Question: I am trying to make java app using htmlunit to get info from <URL> site.
So the thing is I have to fill the textbox with my url and click on anchor to submit form.
The first part works great (finding form and filling form textbox with my data), but I can't find the anchor using getByXPath() method, the anchor does not have name or value.

Here is my code:
'''
public class JobolizerCrawler {
private final String jobolizerUrl = "http://www.jobolizer.com";
WebClient webClient = new WebClient(BrowserVersion.FIREFOX_24);
public JobolizerCrawler () {
webClient.getOptions().setJavaScriptEnabled(true);
webClient.getOptions().setCssEnabled(false);
}
public void fillTextBoxWithUrl(String vacancyURL) throws IOException {
final HtmlPage page = webClient.getPage(jobolizerUrl);
System.out.println(page.asText());
final HtmlForm form = page.getFirstByXPath("//form[@action='/phpProxy/getJOBolizerResponse_en.php']");
final HtmlTextInput input = form.getInputByName("url");
input.setText(vacancyURL);
HtmlButton button = (HtmlButton) page.getByXPath("/form[@action='/phpProxy/getJOBolizerResponse_en.php']/a[@id=lightboxlink]").get(0);
HtmlPage page2 = button.click();
String page2Text = page2.asText();
System.out.println(page2Text);
}
}
'''
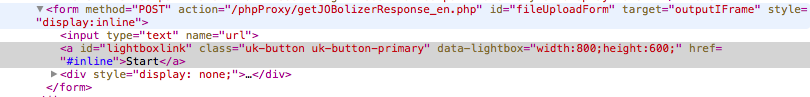
Answer: I figured it out, here is working code:
'''
HtmlAnchor link = null;
for (HtmlAnchor anchor : anchors) {
String str = anchor.asText();
if (anchor.asText().equals("Start"))
link = anchor;
}
HtmlPage page2 = link.click();
'''